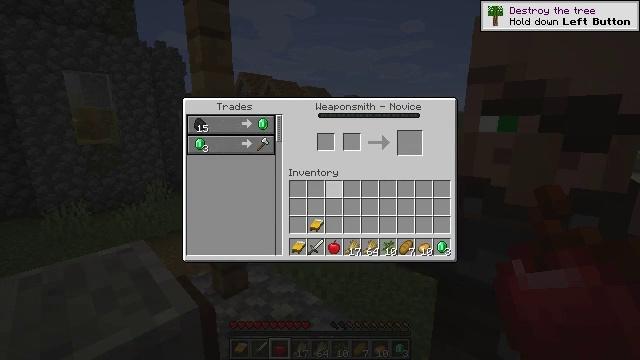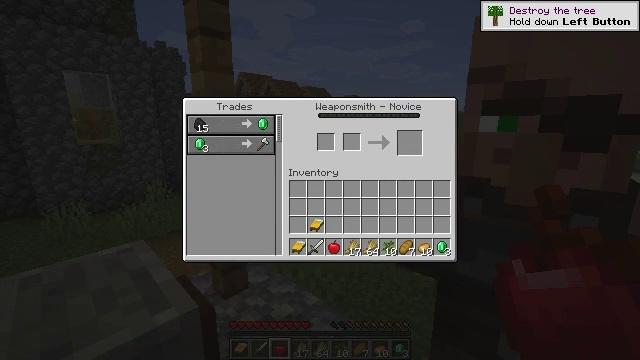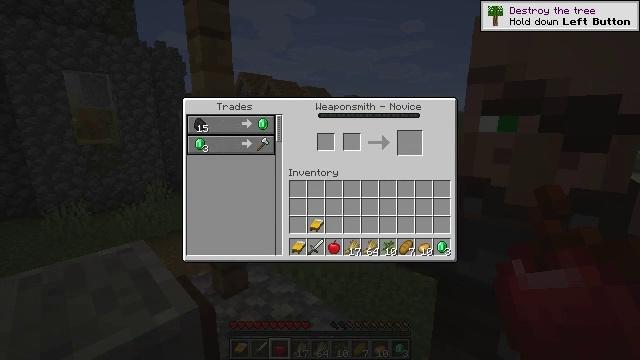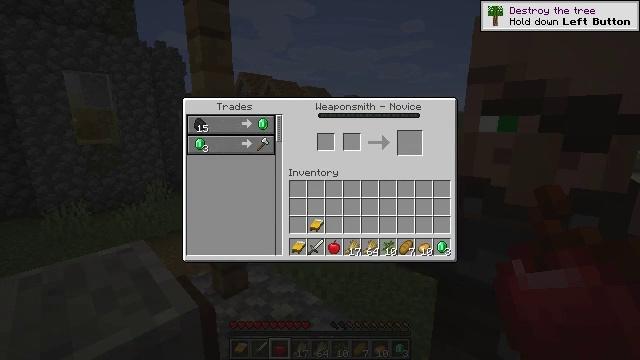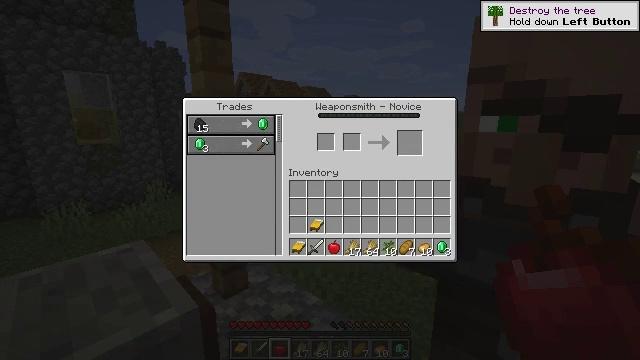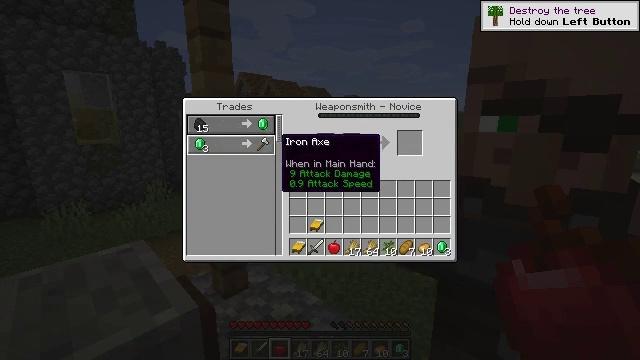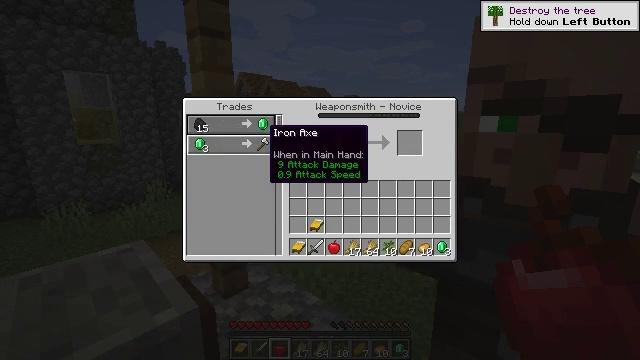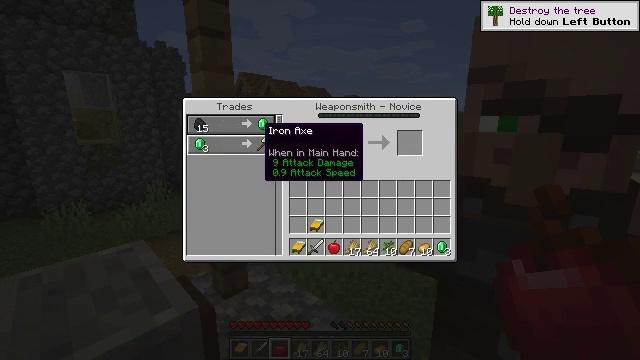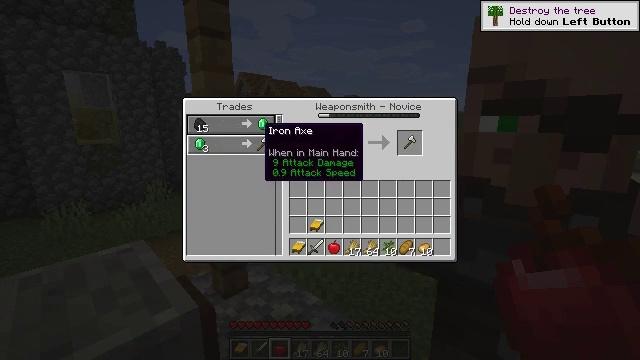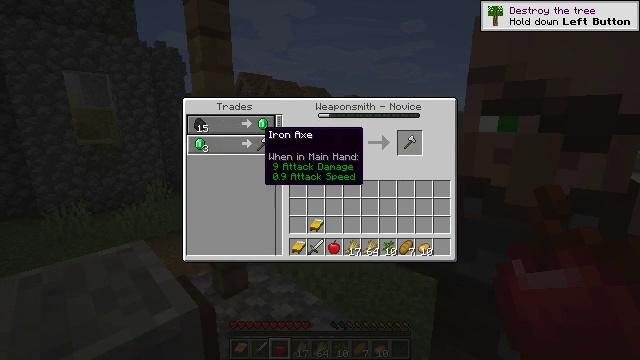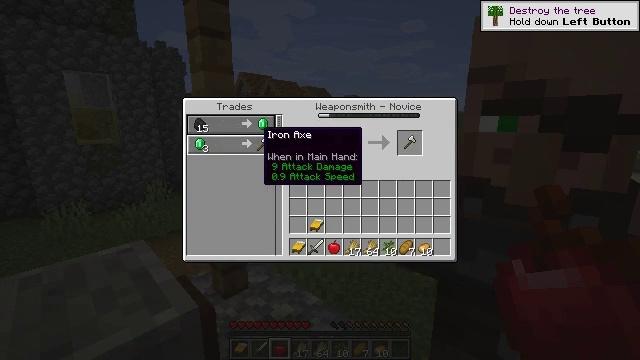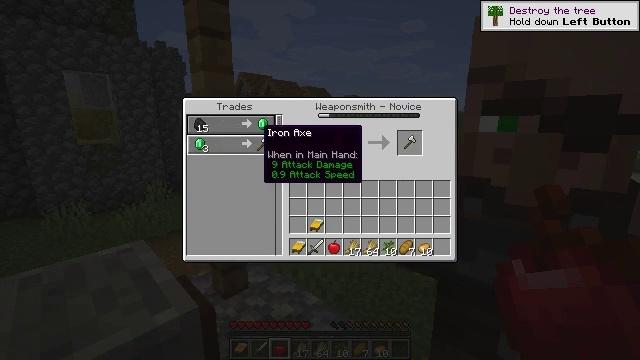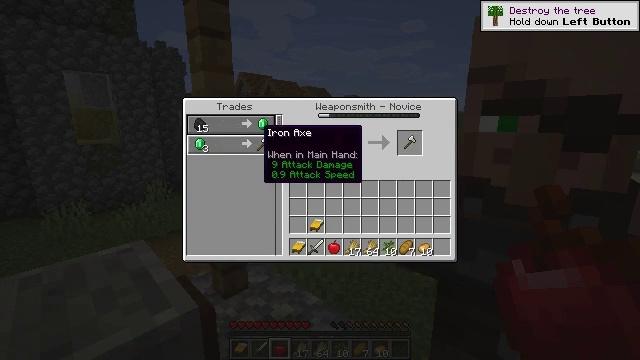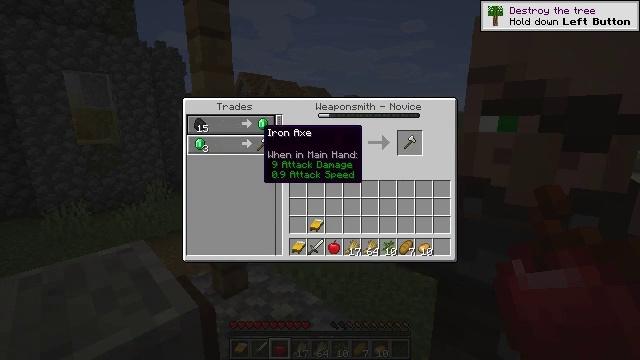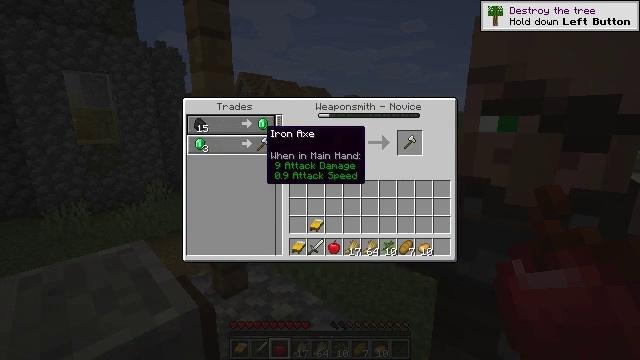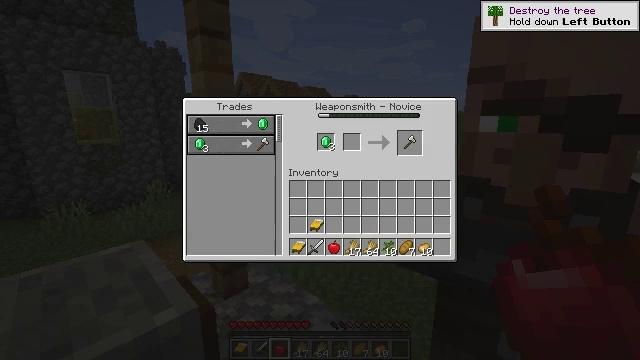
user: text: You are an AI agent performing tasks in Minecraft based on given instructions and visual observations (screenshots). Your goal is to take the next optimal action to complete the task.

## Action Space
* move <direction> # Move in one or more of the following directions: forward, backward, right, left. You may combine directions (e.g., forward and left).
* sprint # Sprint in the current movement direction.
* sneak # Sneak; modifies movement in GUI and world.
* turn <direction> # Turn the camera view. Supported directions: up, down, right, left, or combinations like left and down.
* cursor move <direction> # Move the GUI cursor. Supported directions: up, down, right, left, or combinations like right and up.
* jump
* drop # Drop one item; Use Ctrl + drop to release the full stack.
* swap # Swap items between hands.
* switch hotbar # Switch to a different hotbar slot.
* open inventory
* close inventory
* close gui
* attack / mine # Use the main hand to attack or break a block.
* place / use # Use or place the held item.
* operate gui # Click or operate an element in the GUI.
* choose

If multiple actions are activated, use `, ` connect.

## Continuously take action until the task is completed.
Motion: motion action
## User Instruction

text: craft item air
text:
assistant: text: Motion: cursor move left
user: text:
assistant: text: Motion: cursor move left
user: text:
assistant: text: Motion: cursor move left
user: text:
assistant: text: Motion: cursor move left and up
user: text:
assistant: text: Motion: cursor move left
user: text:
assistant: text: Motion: cursor move left and up
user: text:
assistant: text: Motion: no_op
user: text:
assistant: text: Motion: operate gui
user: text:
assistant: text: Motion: operate gui
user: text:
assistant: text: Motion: operate gui
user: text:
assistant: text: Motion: no_op
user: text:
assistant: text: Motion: no_op
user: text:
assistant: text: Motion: no_op
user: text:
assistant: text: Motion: no_op
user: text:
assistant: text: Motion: cursor move right and down
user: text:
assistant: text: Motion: cursor move right
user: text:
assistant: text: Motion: cursor move right
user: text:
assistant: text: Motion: cursor move right
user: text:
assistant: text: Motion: sneak, cursor move right
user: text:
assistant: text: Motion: sneak
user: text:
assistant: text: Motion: sneak
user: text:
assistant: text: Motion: sneak
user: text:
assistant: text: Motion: sneak, operate gui
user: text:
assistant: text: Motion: sneak, operate gui
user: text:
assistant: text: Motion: sneak, operate gui
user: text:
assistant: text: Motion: sneak
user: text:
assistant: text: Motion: sneak
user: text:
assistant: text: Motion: sneak